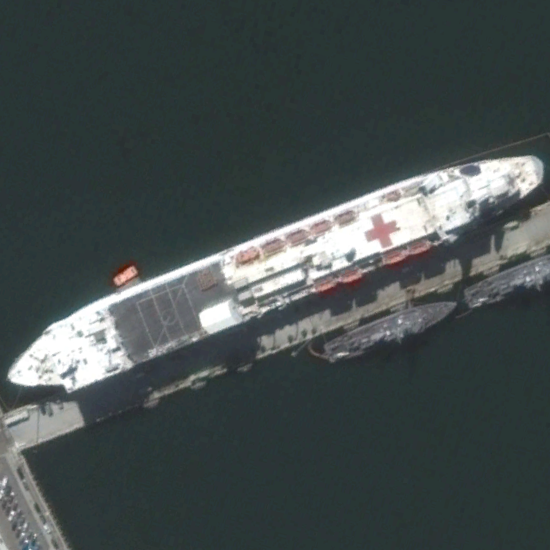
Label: Medical_ship